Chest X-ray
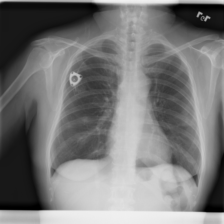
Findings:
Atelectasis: negative
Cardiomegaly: negative
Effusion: negative
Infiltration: positive
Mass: negative
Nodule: negative
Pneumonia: negative
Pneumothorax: negative
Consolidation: negative
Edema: negative
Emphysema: negative
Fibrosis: negative
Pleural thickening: negative
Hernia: negative